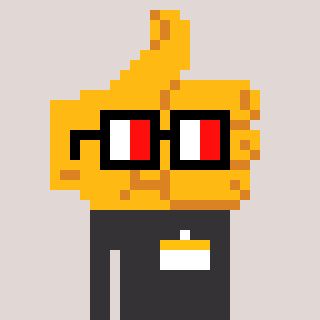
a pixel art character with square glasses with black frames and red eyes, a thumbsup-shaped head and a grayscale-colored body on a warm background